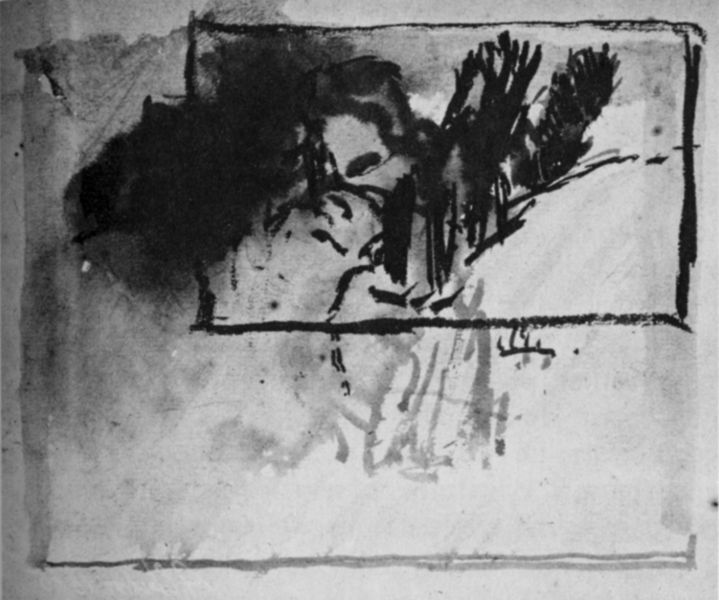
Titel: Skizzenbuchblatt
Künstler: Arnold Böcklin
Standort: Basel
Institution: Kupferstichkabinett
Schlagwörter: baum, feder, gemälde, kopf, schatten, wasser, weiß, aquarell, bäume, landschaft, äste, fenster, grau, haar, schwarz, skizze, strasse, zeichen, zeichnung, weg, malerei, muster, gesicht, mensch, rahmen, bild, bildnis, signatur, auge, haare, blatt, fell, mähne, schnell, kuss, papier, umrisse, düster, studie, spuren, abstrakt, modern, linien, rand, querformat, striche, abstraktion, umriss, foto, fotografie, rechtecke, wei, laviert, tusche, wasserfarben, rechteck, linie, kohle, druck, schwarzweiss, radierung, strich, litho, wässrig, entwurf, pinsel, tinte, fleck, kasten, photo, flecken, geometrisch, verwischt, männlich, bizarr, pinselstriche, undeutlich, bild im bild, schemen, graustufen, grautöne, kleckse, klecks, verlaufen, viereck, fratze, federzeichnung, kaltnadel, doppelung, tuschzeichnung, skitte, dessin, flüchtig, plume, gekritzel, kritzelei, encre, verwaschen, ausgelaufen, tuschekleks, zerfasert, schmiererei, abstrakz, gerade3